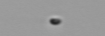
Label: nanoplankton_mix